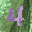
Label: 4